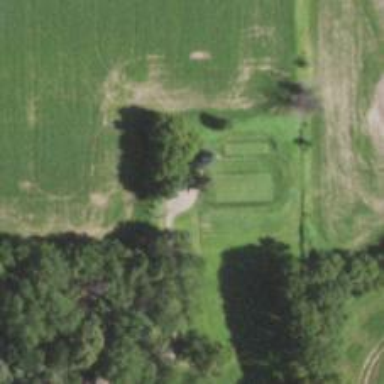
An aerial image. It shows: Path used for both walking and golf.